Question: I'm fairly new to javascript/html5. I have a question which I couldn't find in the database of Stack Overflow. I was hoping you guys could help me out!
I have an image

I would like the eye to move inside the white circle based on cursor position. The cursor position i already have figured out. The only thing I can't figure out is how to implement the images instead of the fillings.
'''
function drawEye(eye) {
bepaalCoordinaten(eye);
// eye
context.beginPath();
context.arc(eye.centerX, eye.centerY, eye.radius, 0, Math.PI * 2);
context.fillStyle = "#fff";
context.fill();
context.closePath();
// iris
context.beginPath();
context.arc(eye.centerX + eye.pupilX, eye.centerY + eye.pupilY, eye.radius / 2, 0, Math.PI * 2);
context.fillStyle = "#007";
context.fill();
context.closePath();
// pupil
context.beginPath();
context.arc(eye.centerX + eye.pupilX, eye.centerY + eye.pupilY, eye.radius / 5, 0, Math.PI * 2);
context.fillStyle = "#000";
context.fill();
context.closePath();
context.restore();
}
'''
Is there a way replace the iris and eye with the images listed above?
Thank you guys in advance!
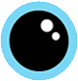
Answer: You can't "move" anything that's been drawn in html5 canvas. Instead, you erase the entire canvas and redraw things in their new positions.
1. Listen for mousemove events, canvas.onmousemove=handleMousemove;
2. On mousemove, clear the canvas context.clearRect(0,0,canvas.width,canvas.height);
3. Get the mouse position and set your eye object to that position function handleMousemove(e){
// tell the browser we're handling this event
e.preventDefault();
e.stopPropagation();
// calc the mouse position
var BB=canvas.getBoundingClientRect();
eye.centerX=parseInt(e.clientX-BB.left);
eye.centerY=parseInt(e.clientY-BB.top);
}
4. Redraw your arm-leg-thing: context.drawImage(thing,0,0);
5. Redraw your eye: drawEye(eye);
'''
// test if mouse is outside thing
// if it's outside, contain the eye inside the thing
var dx=eye.centerX-thing.cx;
var dy=eye.centerY-thing.cy;
var dist=Math.sqrt(dx*dx+dy*dy);
if(dist>(thing.radius-eye.radius)){
// mouse is outside thing
var angle=Math.atan2(dy,dx);
// place the eye on the radius of the thing
eye.centerX=thing.cx+(thing.radius-eye.radius)*Math.cos(angle);
eye.centerY=thing.cy+(thing.radius-eye.radius)*Math.sin(angle);
}
'''
'''
var canvas=document.getElementById("canvas");
var ctx=canvas.getContext("2d");
var cw=canvas.width;
var ch=canvas.height;
function reOffset(){
var BB=canvas.getBoundingClientRect();
offsetX=BB.left;
offsetY=BB.top;
}
var offsetX,offsetY;
reOffset();
window.onscroll=function(e){ reOffset(); }
window.onresize=function(e){ reOffset(); }
var eye={centerX:0,centerY:0,radius:10};
var thing={cx:115,cy:125,radius:75};
var img=new Image();
img.onload=start;
img.src="https://dl.dropboxusercontent.com/u/139992952/stackoverflow/thing.png";
function start(){
ctx.drawImage(img,0,0);
$("#canvas").mousemove(function(e){handleMouseMove(e);});
}
function drawEye(eye){
// demo has simplified eye -- change this to your complex eye
ctx.beginPath();
ctx.arc(eye.centerX, eye.centerY, eye.radius, 0, Math.PI * 2);
ctx.closePath();
ctx.fillStyle = "#000";
ctx.fill();
ctx.strokeStyle='deepskyblue';
ctx.lineWidth=3;
ctx.stroke();
}
function handleMouseMove(e){
// tell the browser we're handling this event
e.preventDefault();
e.stopPropagation();
// calc mouse position
eye.centerX=parseInt(e.clientX-offsetX);
eye.centerY=parseInt(e.clientY-offsetY);
// test if mouse is outside thing
// if it's outside, contain the eye inside the thing
var dx=eye.centerX-thing.cx;
var dy=eye.centerY-thing.cy;
var dist=Math.sqrt(dx*dx+dy*dy);
if(dist>(thing.radius-eye.radius)){
// mouse is outside thing
var angle=Math.atan2(dy,dx);
// place the eye on the radius of the thing
eye.centerX=thing.cx+(thing.radius-eye.radius)*Math.cos(angle);
eye.centerY=thing.cy+(thing.radius-eye.radius)*Math.sin(angle);
}
// clear the canvas
ctx.clearRect(0,0,cw,ch);
// redraw the thing
ctx.drawImage(img,0,0);
// redraw the eye
drawEye(eye);
}
'''
'''
body{ background-color: ivory; }
#canvas{border:1px solid red; }
'''
'''
<script src="https://ajax.googleapis.com/ajax/libs/jquery/1.9.1/jquery.min.js"></script>
<h4>Move mouse to move the eye.</h4>
<canvas id="canvas" width=300 height=300></canvas>
'''